Interaction volume radius: 10 \u00c5
Interaction volume height: 20 \u00c5
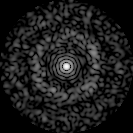
Disorder parameter: 0.8323